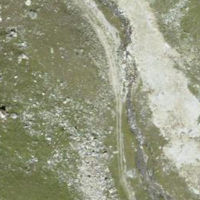
EUNIS habitat code: 26
Species observed at this site:
Jacobaea incana